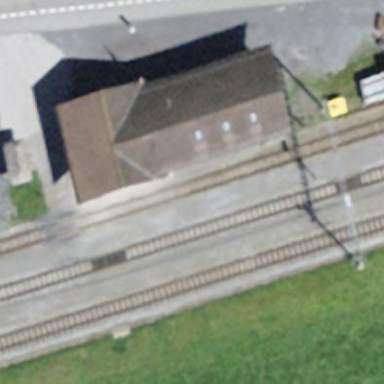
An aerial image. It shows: Train station building.